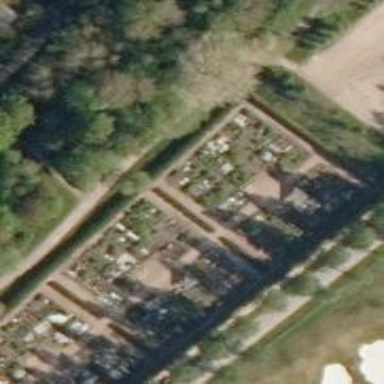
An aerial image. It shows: Allotments area.